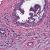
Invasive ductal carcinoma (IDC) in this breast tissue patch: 1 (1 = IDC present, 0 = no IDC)